Field crop: tomato
Growth stage: 1
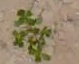
Species: portulaca